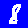
Digit: 8